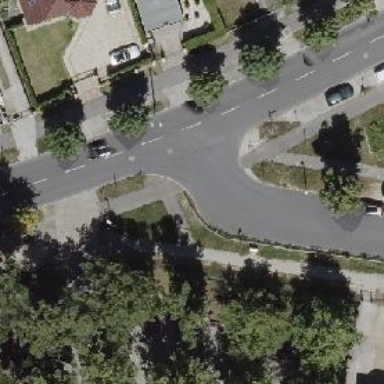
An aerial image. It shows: Unmarked crossing on the road.